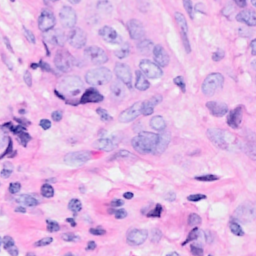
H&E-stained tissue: Breast